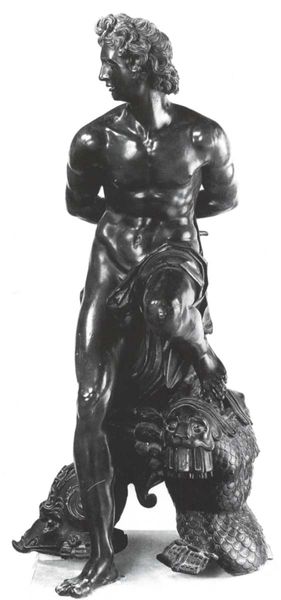
Titel: Reiterstatue Heinrichs IV. vom Pont-Neuf, Sockel, gefesselter Sklave
Künstler: Pierre Franqueville
Institution: Paris, Louvre
Schlagwörter: akt, fuß, körper, mann, nackt, schatten, weiß, brust, licht, marmor, profil, schwarz, tier, tuch, stein, bild, figur, gewand, locken, skulptur, statue, bein, muskeln, glanz, bronze, kontrapost, plastik, foto, schwein, gefangen, scharz, soldat, helm, statuette, rüstung, fisch, muskel, stark, griechisch, krieger, schwaru, löwe, athlet, drachen, adonis, hellenismus, fotomann